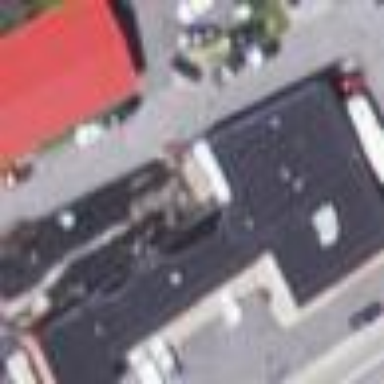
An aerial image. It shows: Car repair shop located in building.